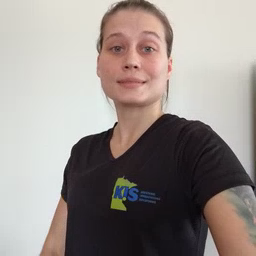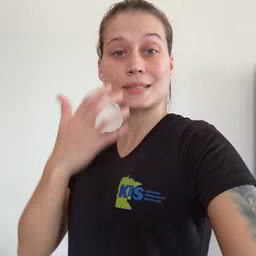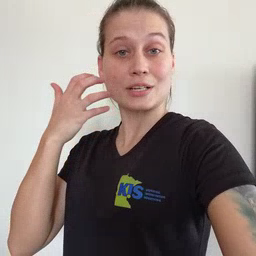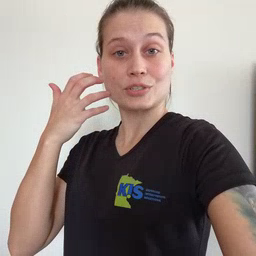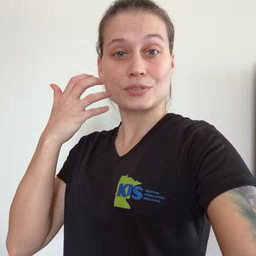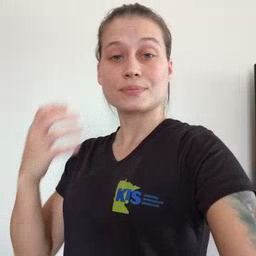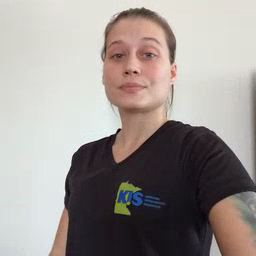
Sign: tiger